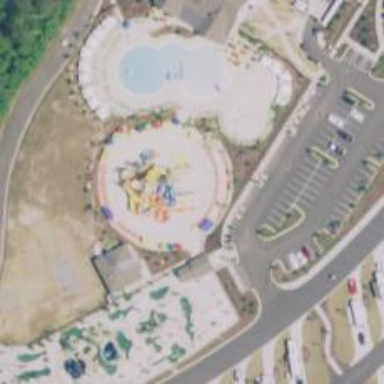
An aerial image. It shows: Water slide attraction.